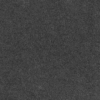
Label: dusty